Interaction volume radius: 10 \u00c5
Interaction volume height: 10 \u00c5
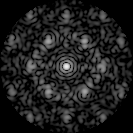
Disorder parameter: 0.587